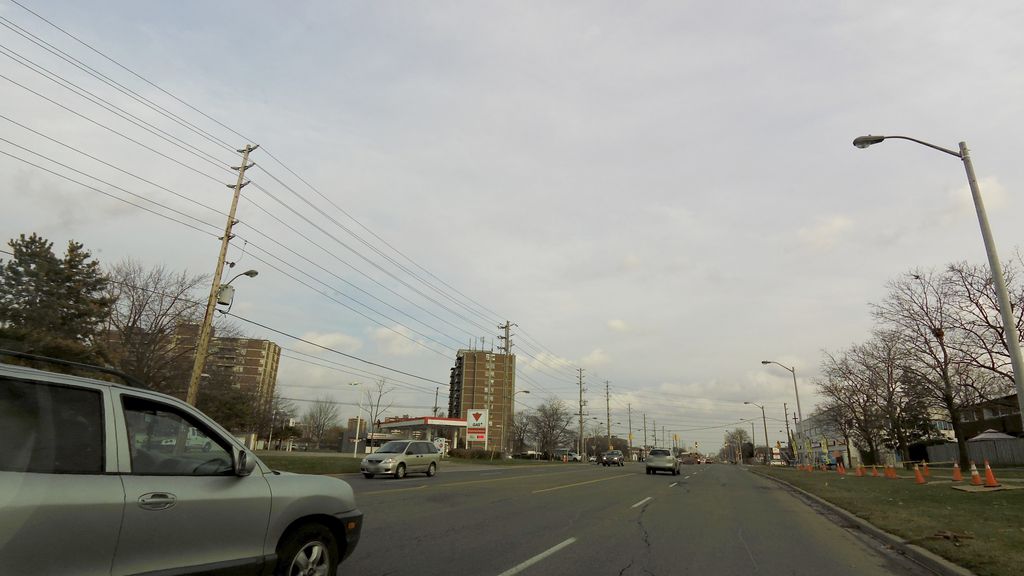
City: toronto